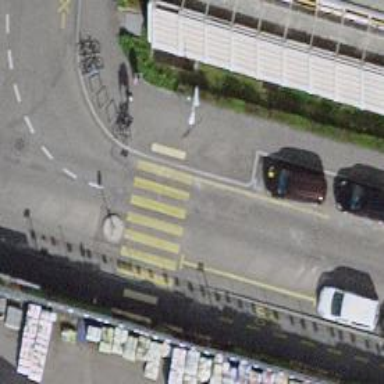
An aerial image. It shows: Marked crossing with zebra markings on the road.